Question: I need do a query that show me what is best selling item in the month for which month, during the last years. It should be just like this picture.
thank you.
it is just an example

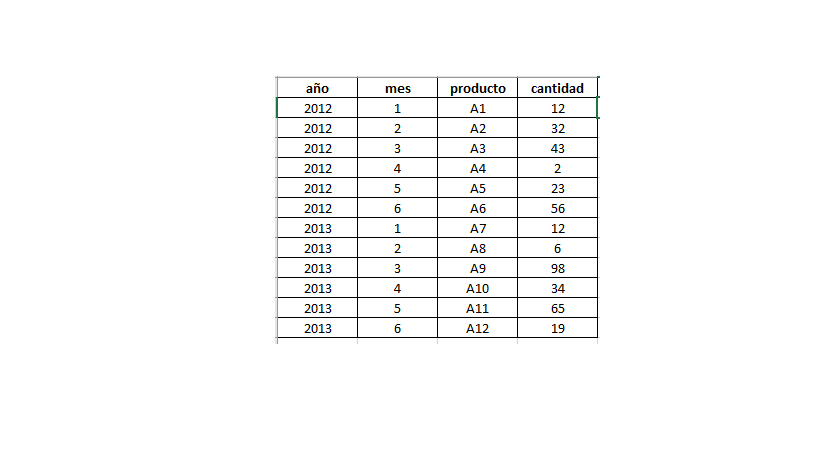
Answer: If you want exactly one item, then 'distinct on' is the best approach:
'''
select distinct on (ano, mes) t.*
from t
order by ano, mes, cantidad desc;
'''
In the event of ties, this returns an arbitrary product.
If you want all products with the maximum quantity in each month, use window functions ('rank()' or 'dense_rank()') or more traditional SQL:
'''
select t.*
from t
where t.cantidad = (select max(t2.cantidad) from t t2 where t2.ano = t.ano and t2.mes = t.mes);
'''